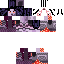
A female skeleton skin with dark skin, wearing brown helmet dressed in a purple robe top and brown pants, featuring a closed mouth.